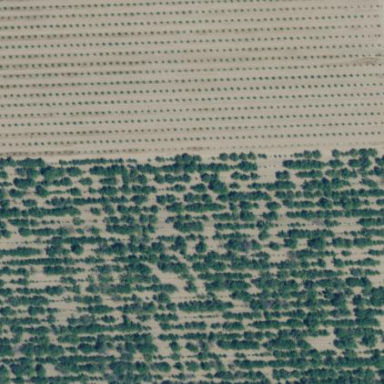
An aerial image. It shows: Orchard filled with almond trees.